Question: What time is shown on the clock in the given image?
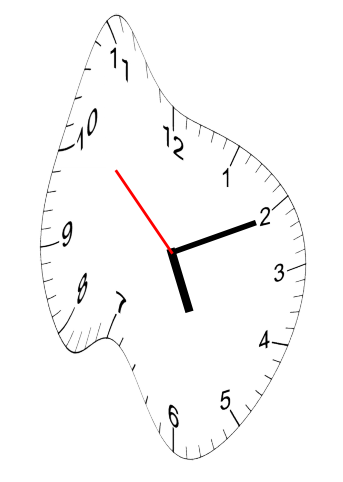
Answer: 05:10:52